Question:
I tried to include check boxes in the layout and after dragging and dropping I get this error:
> exception raised during rendering:Binary XML file line #-1:error
inflating 'class<unknown>'.
xml file:
'''
<?xml version="1.0" encoding="utf-8"?><RelativeLayout xmlns:android="http://schemas.android.com/apk/res/android"
xmlns:tools="http://schemas.android.com/tools"
android:layout_width="match_parent"
android:layout_height="match_parent"
android:paddingBottom="@dimen/activity_vertical_margin"
android:paddingLeft="@dimen/activity_horizontal_margin"
android:paddingRight="@dimen/activity_horizontal_margin"
android:paddingTop="@dimen/activity_vertical_margin"
tools:context="com.example.nidhigupta.shopping2.MainActivity">
<TextView
android:layout_width="wrap_content"
android:layout_height="wrap_content"
android:text="Hello World!"
android:id="@+id/textView" />
<CheckBox
android:layout_width="wrap_content"
android:layout_height="wrap_content"
android:text="New CheckBox"
android:id="@+id/checkBox"
android:layout_below="@+id/textView"
android:layout_alignParentLeft="true"
android:layout_alignParentStart="true" />
</RelativeLayout>
'''
please provide step by step solution.
details link says :
'''
java.lang.NoSuchMethodError: android.graphics.drawable.VectorDrawable_Delegate.nCreateTreeFromCopy(JJ)J
at android.graphics.drawable.VectorDrawable.nCreateTreeFromCopy(VectorDrawable.java)
at android.graphics.drawable.VectorDrawable.access$400(VectorDrawable.java:204)
at android.graphics.drawable.VectorDrawable$VectorDrawableState.createNativeTreeFromCopy(VectorDrawable.java:837)
at android.graphics.drawable.VectorDrawable$VectorDrawableState.<init>(VectorDrawable.java:812)
at android.graphics.drawable.VectorDrawable.mutate(VectorDrawable.java:268)
at android.graphics.drawable.DrawableContainer$DrawableContainerState.addChild(DrawableContainer.java:817)
at android.graphics.drawable.StateListDrawable$StateListState.addStateSet(StateListDrawable.java:329)
at android.graphics.drawable.AnimatedStateListDrawable$AnimatedStateListState.addStateSet(AnimatedStateListDrawable.java:602)
at android.graphics.drawable.AnimatedStateListDrawable.parseItem(AnimatedStateListDrawable.java:525)
at android.graphics.drawable.AnimatedStateListDrawable.inflateChildElements(AnimatedStateListDrawable.java:453)
at android.graphics.drawable.AnimatedStateListDrawable.inflate(AnimatedStateListDrawable.java:385)
at android.graphics.drawable.DrawableInflater.inflateFromXml(DrawableInflater.java:130)
at android.graphics.drawable.Drawable.createFromXmlInner(Drawable.java:1224)
at android.graphics.drawable.Drawable.createFromXml(Drawable.java:1197)
at com.android.layoutlib.bridge.impl.ResourceHelper.getDrawable(ResourceHelper.java:315)
at android.content.res.BridgeTypedArray.getDrawable(BridgeTypedArray.java:681)
at android.widget.CompoundButton.<init>(CompoundButton.java:89)
at android.widget.CheckBox.<init>(CheckBox.java:70)
at android.widget.CheckBox.<init>(CheckBox.java:66)
at android.widget.CheckBox.<init>(CheckBox.java:62)
at sun.reflect.NativeConstructorAccessorImpl.newInstance0(Native Method)
at sun.reflect.NativeConstructorAccessorImpl.newInstance(NativeConstructorAccessorImpl.java:62)
at sun.reflect.DelegatingConstructorAccessorImpl.newInstance(DelegatingConstructorAccessorImpl.java:45)
at java.lang.reflect.Constructor.newInstance(Constructor.java:423)
at android.view.LayoutInflater.createView(LayoutInflater.java:645)
at android.view.BridgeInflater.onCreateView(BridgeInflater.java:107)
at android.view.LayoutInflater.onCreateView(LayoutInflater.java:717)
at android.view.LayoutInflater.createViewFromTag(LayoutInflater.java:785)
at android.view.BridgeInflater.createViewFromTag(BridgeInflater.java:149)
at android.view.LayoutInflater.createViewFromTag(LayoutInflater.java:727)
at android.view.LayoutInflater.rInflate_Original(LayoutInflater.java:858)
at android.view.LayoutInflater_Delegate.rInflate(LayoutInflater_Delegate.java:70)
at android.view.LayoutInflater.rInflate(LayoutInflater.java:834)
at android.view.LayoutInflater.rInflateChildren(LayoutInflater.java:821)
at android.view.LayoutInflater.inflate(LayoutInflater.java:518)
at android.view.LayoutInflater.inflate(LayoutInflater.java:397)
at com.android.layoutlib.bridge.impl.RenderSessionImpl.inflate(RenderSessionImpl.java:317)
at com.android.layoutlib.bridge.Bridge.createSession(Bridge.java:429)
at com.android.ide.common.rendering.LayoutLibrary.createSession(LayoutLibrary.java:350)
at com.android.tools.idea.rendering.RenderTask$2.compute(RenderTask.java:520)
at com.android.tools.idea.rendering.RenderTask$2.compute(RenderTask.java:508)
at com.intellij.openapi.application.impl.ApplicationImpl.runReadAction(ApplicationImpl.java:967)
at com.android.tools.idea.rendering.RenderTask.createRenderSession(RenderTask.java:508)
at com.android.tools.idea.rendering.RenderTask.access$600(RenderTask.java:75)
at com.android.tools.idea.rendering.RenderTask$3.call(RenderTask.java:620)
at com.android.tools.idea.rendering.RenderTask$3.call(RenderTask.java:617)
at com.android.tools.idea.rendering.RenderService.runRenderAction(RenderService.java:371)
at com.android.tools.idea.rendering.RenderTask.render(RenderTask.java:617)
at com.android.tools.idea.rendering.RenderTask.render(RenderTask.java:639)
at com.intellij.android.designer.designSurface.AndroidDesignerEditorPanel$7.run(AndroidDesignerEditorPanel.java:519)
at com.intellij.util.ui.update.MergingUpdateQueue.execute(MergingUpdateQueue.java:337)
at com.intellij.util.ui.update.MergingUpdateQueue.execute(MergingUpdateQueue.java:327)
at com.intellij.util.ui.update.MergingUpdateQueue$3.run(MergingUpdateQueue.java:271)
at com.intellij.util.ui.update.MergingUpdateQueue.flush(MergingUpdateQueue.java:286)
at com.intellij.util.ui.update.MergingUpdateQueue.flush(MergingUpdateQueue.java:244)
at com.intellij.util.ui.update.MergingUpdateQueue.run(MergingUpdateQueue.java:234)
at com.intellij.util.concurrency.QueueProcessor.runSafely(QueueProcessor.java:238)
at com.intellij.util.Alarm$Request$1.run(Alarm.java:352)
at java.util.concurrent.Executors$RunnableAdapter.call(Executors.java:511)
at java.util.concurrent.FutureTask.run(FutureTask.java:266)
at java.util.concurrent.ThreadPoolExecutor.runWorker(ThreadPoolExecutor.java:1142)
at java.util.concurrent.ThreadPoolExecutor$Worker.run(ThreadPoolExecutor.java:617)
at java.lang.Thread.run(Thread.java:745)
'''
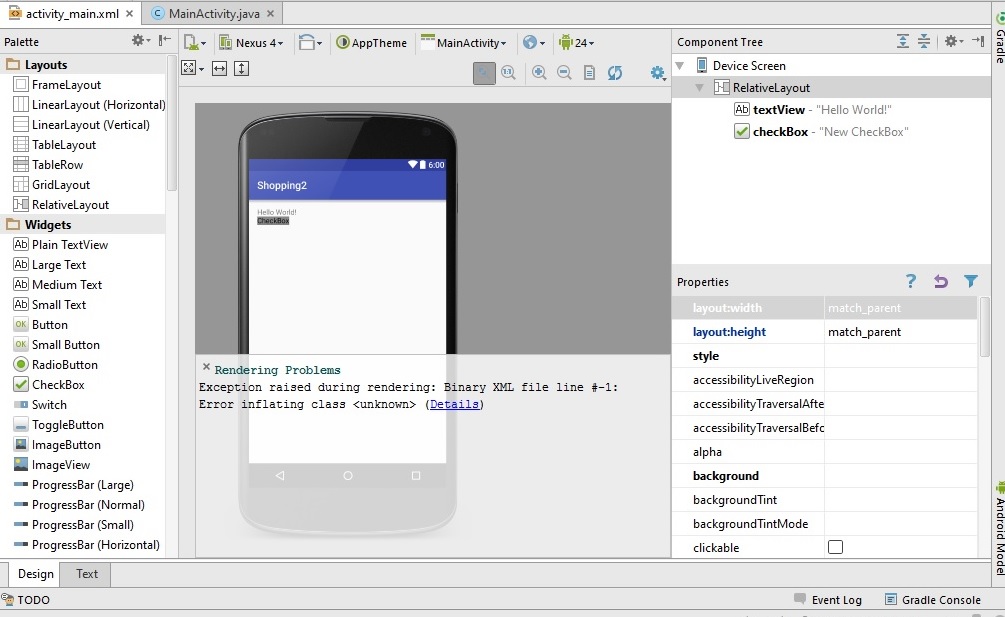
Answer: Issue is no longer reproducible on Android Studio v2.2. Update your Android Studio and the issue will be no longer reproducible.
Issue is still happening in Android Studio v2.1.3
It seems this is an issue and it is being handled by google <URL>:
Some other people are facing the same issue and the fix is always to change the preview API from 24 to 23 (or any other version).
You may need to download a previous version of SDK.. ... Just download the SDK and Android Studio will allow you to change the SDK in Layout Preview
<URL>